Field crop: maize
Growth stage: 2
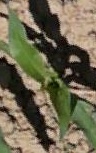
Species: maize